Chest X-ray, PA view. Patient: 49 years old, sex F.
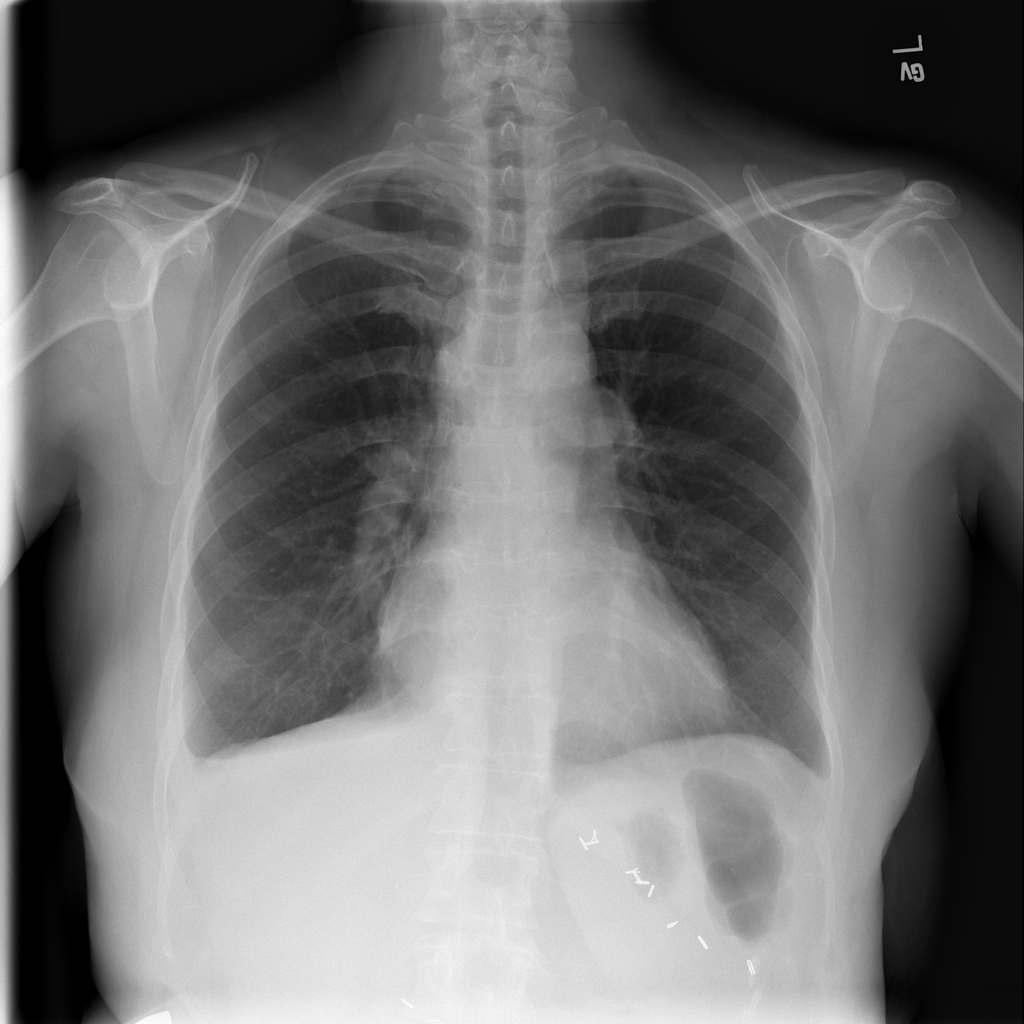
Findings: Effusion